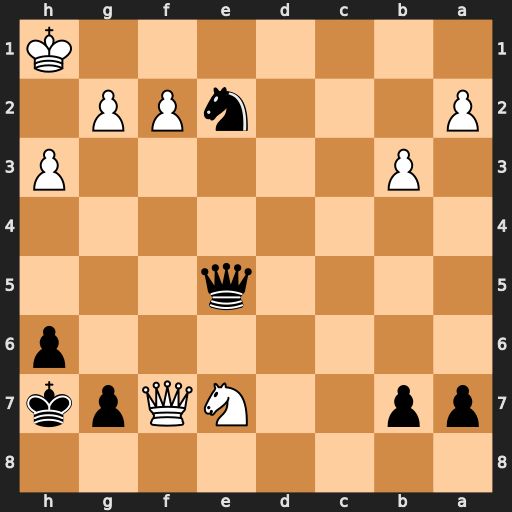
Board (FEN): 8/pp2NQpk/7p/4q3/8/1P5P/P3nPP1/7K
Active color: b
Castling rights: -
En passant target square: -
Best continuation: Qa1+ Kh2 Qg1#